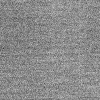
Atmospheric dust classification: dusty